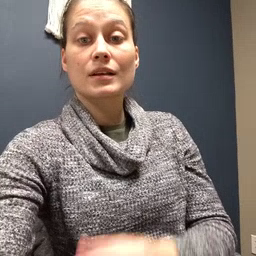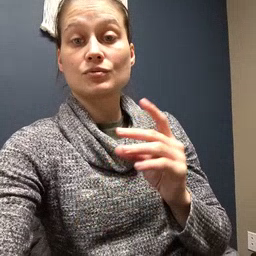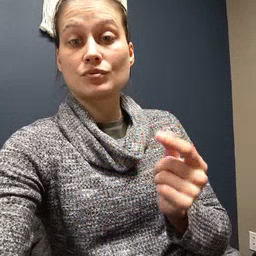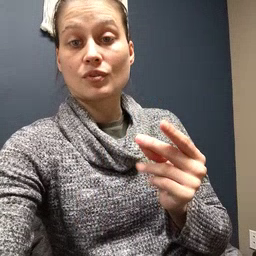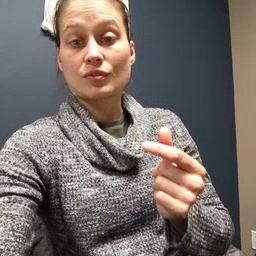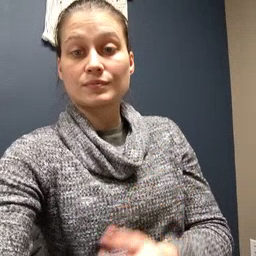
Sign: dog